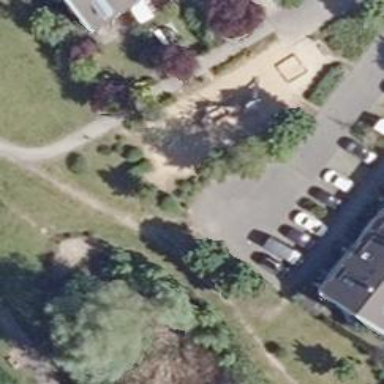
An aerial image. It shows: Playground with swings.